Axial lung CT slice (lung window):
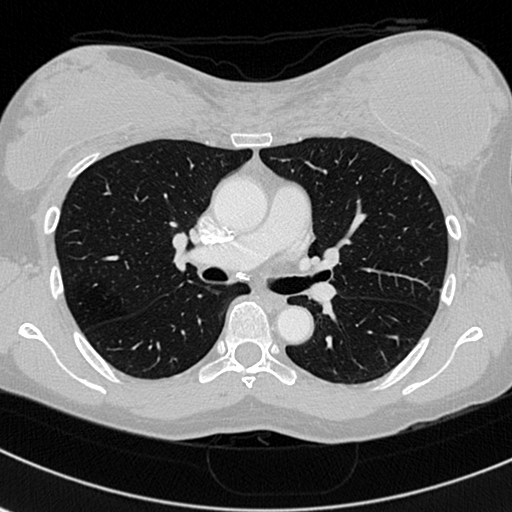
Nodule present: no